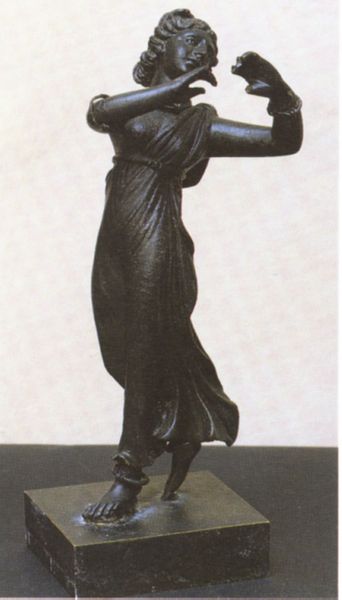
Titel: Tanzendes Mädchen
Institution: Santa Barbara, Santa Barbara Museum of Art
Schlagwörter: dunkel, fuß, kopf, bewegung, brust, finger, frau, frisur, kleid, marmor, nase, schmuck, schwarz, gürtel, tanz, alt, arme, augen, sockel, hände, figur, haare, tanzen, kinn, locken, traurig, keramik, skulptur, statue, haltung, füsse, metall, bronze, kontrapost, plastik, podest, zehen, steht, barfuß, dynamik, armreif, tunika, reifen, obsidian, fußreif, bildhauerrei, muldenfalten